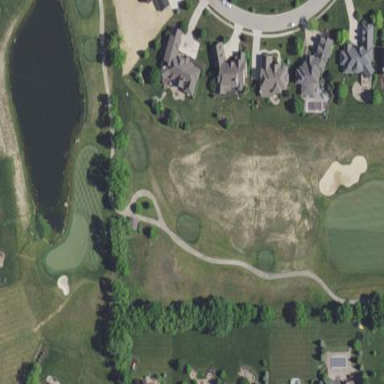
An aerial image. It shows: Sand bunker on golf course.